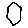
Label: hexagon